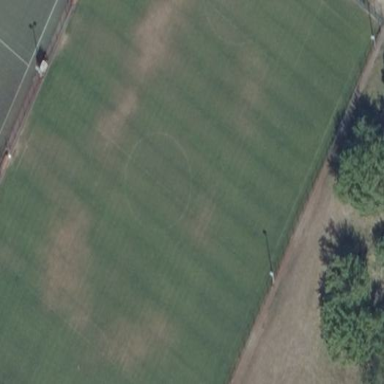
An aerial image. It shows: Soccer pitch for outdoor sports and leisure activities.